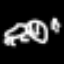
Label: frog